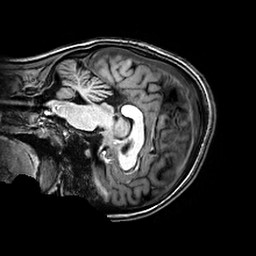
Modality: T1w
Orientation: sagittal
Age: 25
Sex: female